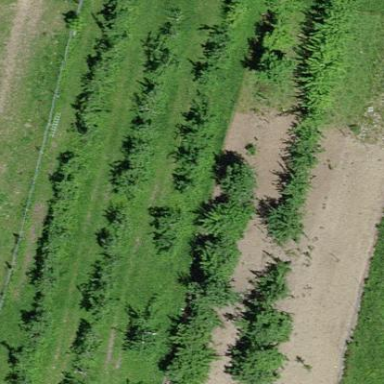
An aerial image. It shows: Orchard.